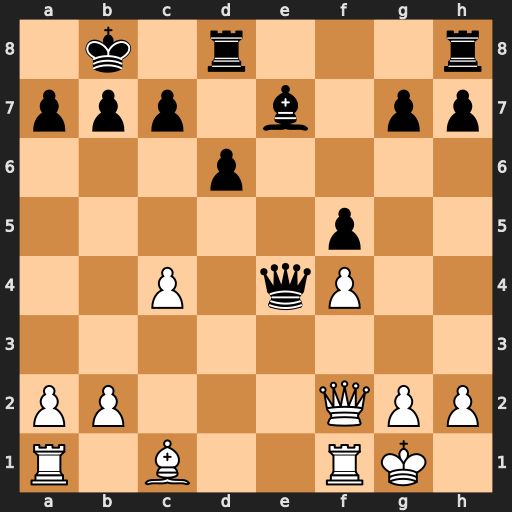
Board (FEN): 1k1r3r/ppp1b1pp/3p4/5p2/2P1qP2/8/PP3QPP/R1B2RK1
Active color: w
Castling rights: -
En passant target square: -
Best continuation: Re1 Qxc4 Rxe7